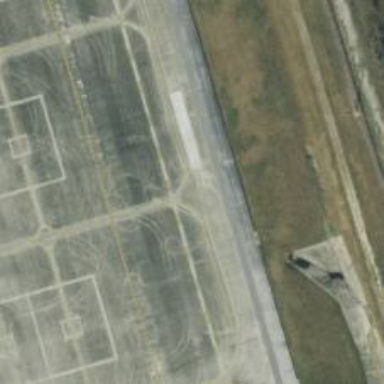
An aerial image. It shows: View of taxiway at the airport.